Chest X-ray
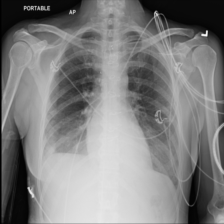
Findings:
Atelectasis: negative
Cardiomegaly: negative
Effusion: positive
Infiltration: negative
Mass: negative
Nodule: negative
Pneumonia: negative
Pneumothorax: negative
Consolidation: negative
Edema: negative
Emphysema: negative
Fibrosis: negative
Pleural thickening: negative
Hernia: negative